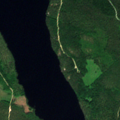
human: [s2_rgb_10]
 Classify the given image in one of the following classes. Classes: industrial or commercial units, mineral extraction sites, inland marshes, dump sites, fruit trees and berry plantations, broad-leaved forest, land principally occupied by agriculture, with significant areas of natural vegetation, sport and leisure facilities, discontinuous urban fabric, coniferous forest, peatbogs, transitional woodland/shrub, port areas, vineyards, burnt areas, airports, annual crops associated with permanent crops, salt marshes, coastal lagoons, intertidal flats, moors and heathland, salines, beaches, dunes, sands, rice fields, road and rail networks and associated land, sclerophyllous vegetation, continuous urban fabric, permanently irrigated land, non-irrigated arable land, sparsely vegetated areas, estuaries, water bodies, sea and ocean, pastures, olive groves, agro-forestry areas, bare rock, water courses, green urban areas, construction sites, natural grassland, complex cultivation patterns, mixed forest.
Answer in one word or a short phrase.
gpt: coniferous forest, mixed forest, water bodies